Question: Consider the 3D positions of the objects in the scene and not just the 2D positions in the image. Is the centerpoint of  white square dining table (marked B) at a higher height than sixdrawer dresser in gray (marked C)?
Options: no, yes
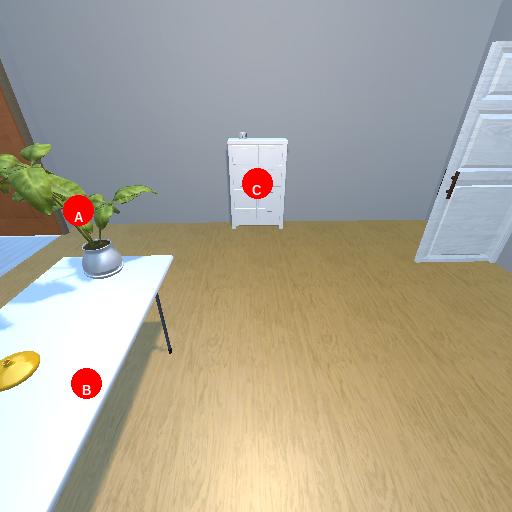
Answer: no